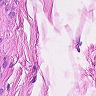
Metastatic tissue present: no